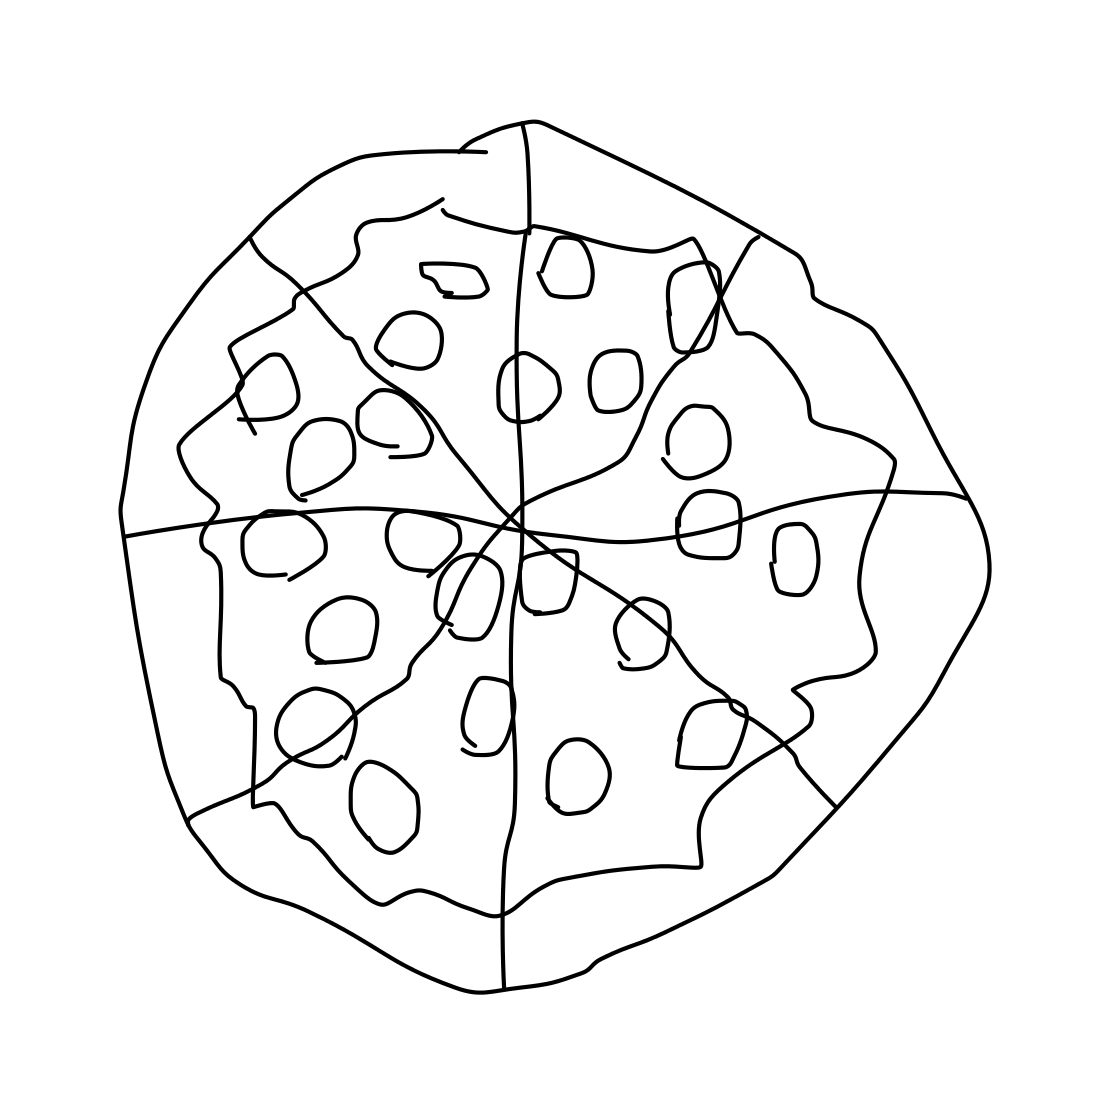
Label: pizza